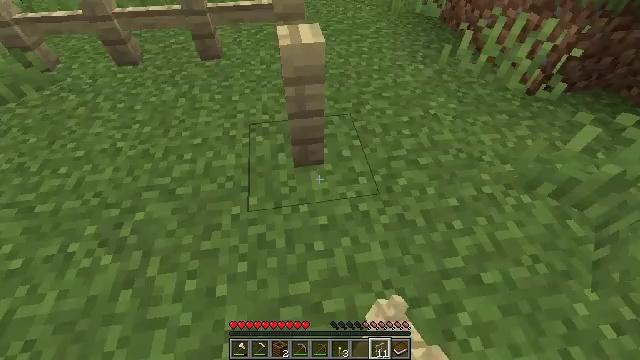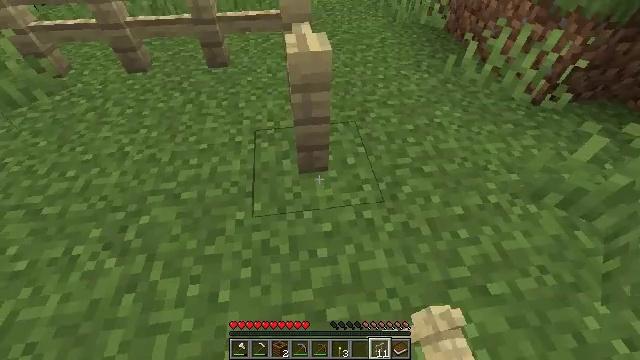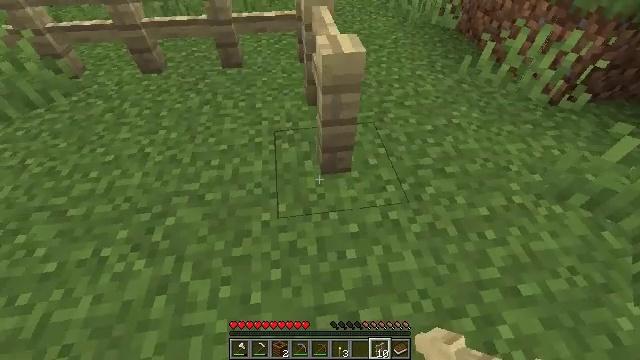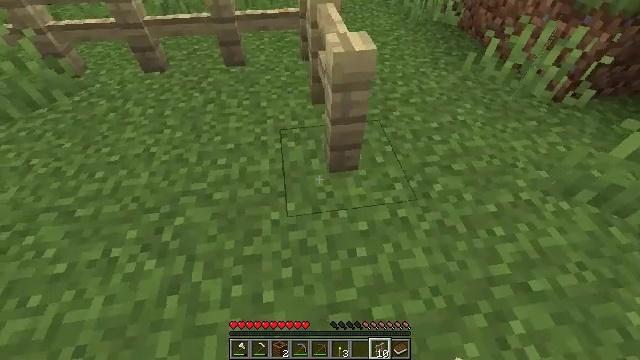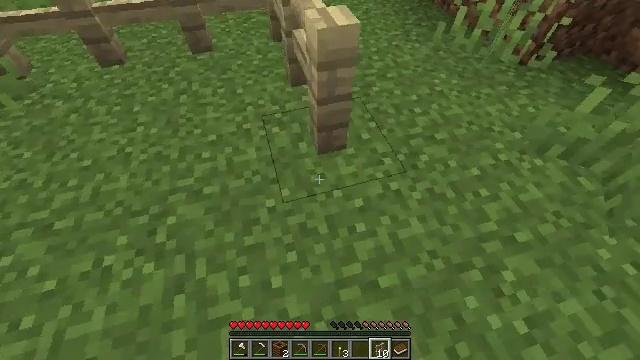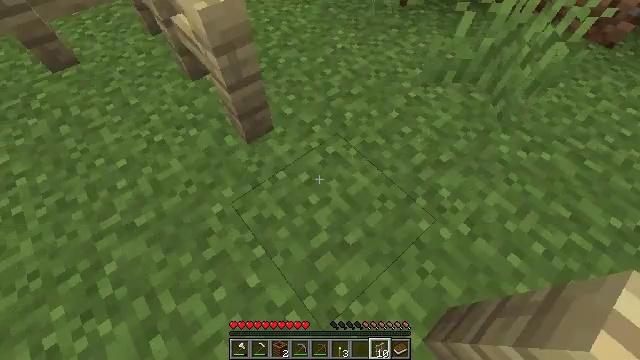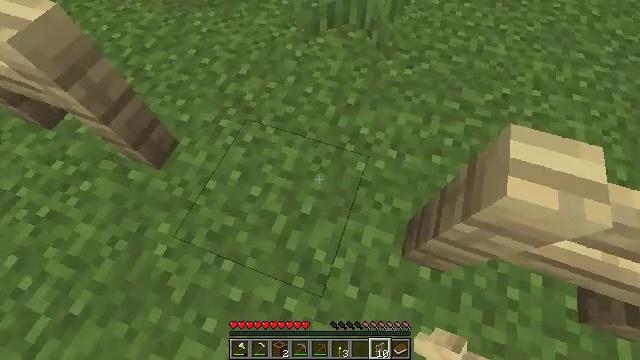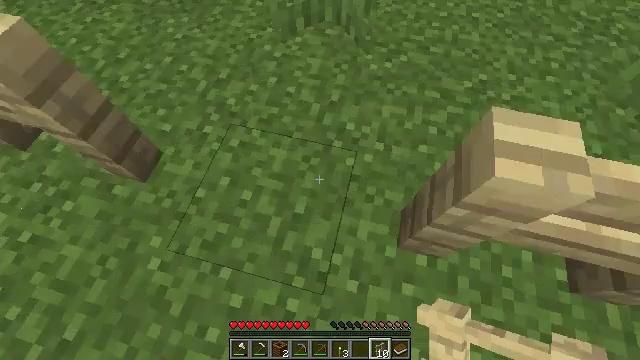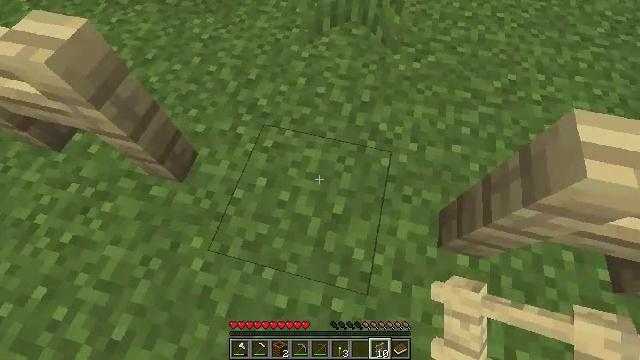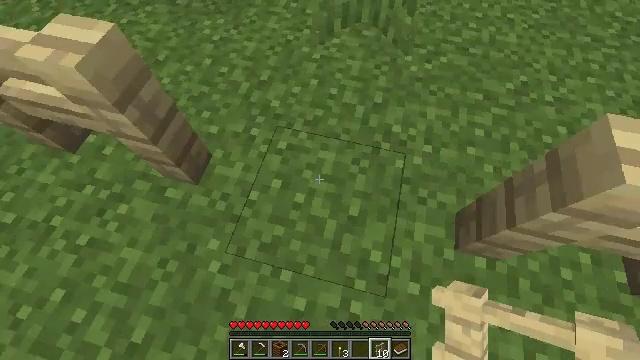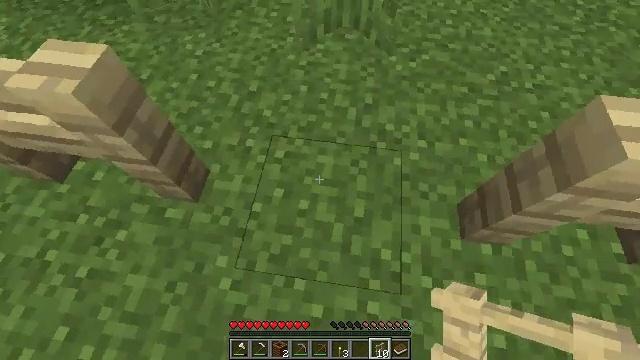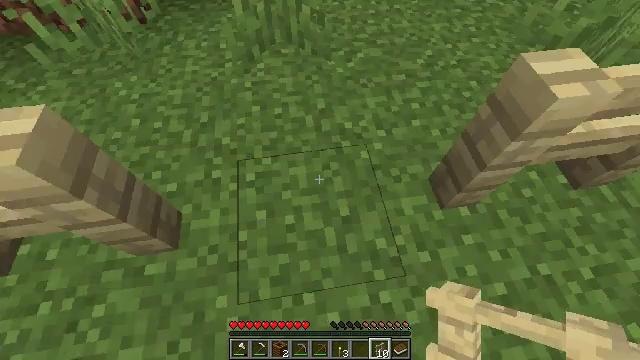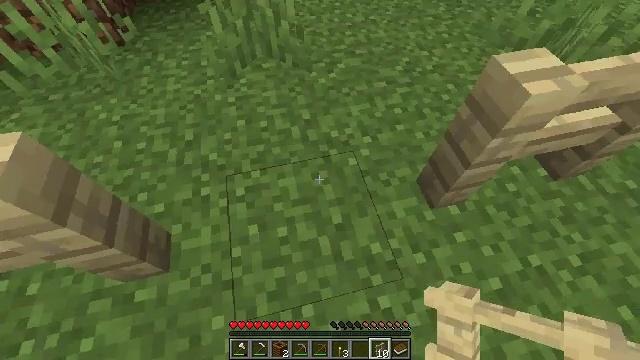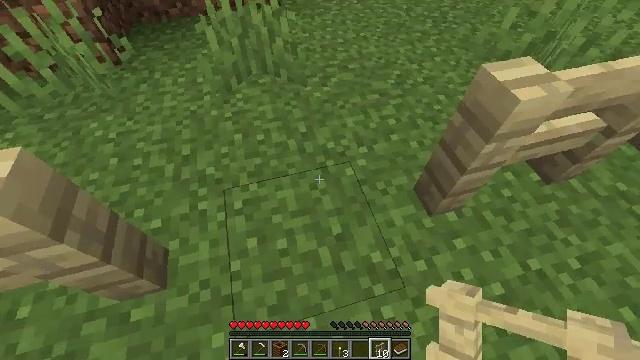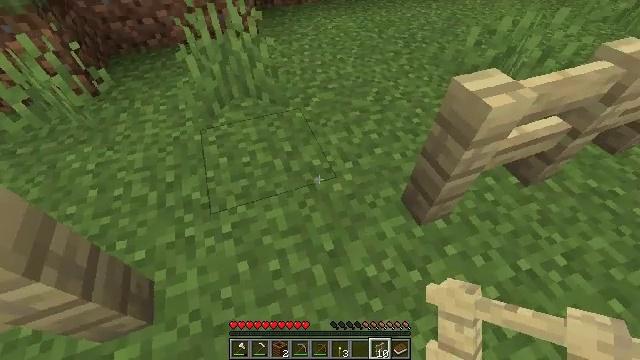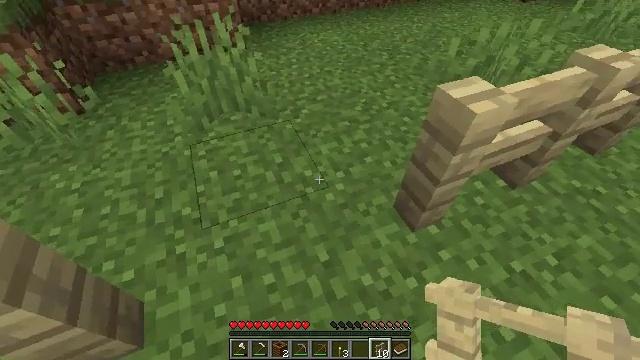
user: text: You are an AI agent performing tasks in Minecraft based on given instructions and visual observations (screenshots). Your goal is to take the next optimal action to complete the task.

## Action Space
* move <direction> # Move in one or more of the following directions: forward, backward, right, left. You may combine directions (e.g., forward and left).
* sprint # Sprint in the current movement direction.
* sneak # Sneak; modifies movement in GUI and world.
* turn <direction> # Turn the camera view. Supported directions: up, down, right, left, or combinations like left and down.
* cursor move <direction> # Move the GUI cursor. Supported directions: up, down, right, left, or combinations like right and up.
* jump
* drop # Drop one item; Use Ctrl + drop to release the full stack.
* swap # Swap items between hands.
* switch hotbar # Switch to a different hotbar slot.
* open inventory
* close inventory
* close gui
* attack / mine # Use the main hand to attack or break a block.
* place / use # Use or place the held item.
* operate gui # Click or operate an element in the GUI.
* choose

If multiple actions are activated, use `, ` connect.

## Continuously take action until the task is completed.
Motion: motion action
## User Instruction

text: Gather the birch fence from a structure.
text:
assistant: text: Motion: move left, turn left and up
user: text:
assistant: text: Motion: move left
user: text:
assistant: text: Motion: no_op
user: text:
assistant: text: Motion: turn right and down
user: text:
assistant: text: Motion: turn right and down
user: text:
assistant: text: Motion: turn right and down
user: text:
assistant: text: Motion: move left, turn right
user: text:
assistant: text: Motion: move left
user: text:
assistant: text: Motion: move left
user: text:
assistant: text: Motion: turn right and up
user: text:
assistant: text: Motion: turn right and up
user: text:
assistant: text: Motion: turn right and up
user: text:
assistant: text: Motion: turn right and up
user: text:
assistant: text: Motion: turn right and up
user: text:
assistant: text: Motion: turn right and up
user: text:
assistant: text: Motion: turn right and up
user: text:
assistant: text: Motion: turn right
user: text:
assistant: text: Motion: turn right and down
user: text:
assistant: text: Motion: turn right and down
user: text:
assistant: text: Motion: turn left and down
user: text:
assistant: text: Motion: move right
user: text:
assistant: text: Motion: move right, turn right
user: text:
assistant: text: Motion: move right
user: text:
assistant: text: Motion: move right
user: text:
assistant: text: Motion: turn right and up
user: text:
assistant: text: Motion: turn right and up
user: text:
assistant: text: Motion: turn right
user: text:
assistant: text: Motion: turn left and up
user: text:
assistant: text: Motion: turn left and up
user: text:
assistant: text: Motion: turn left, switch to hotbar 1